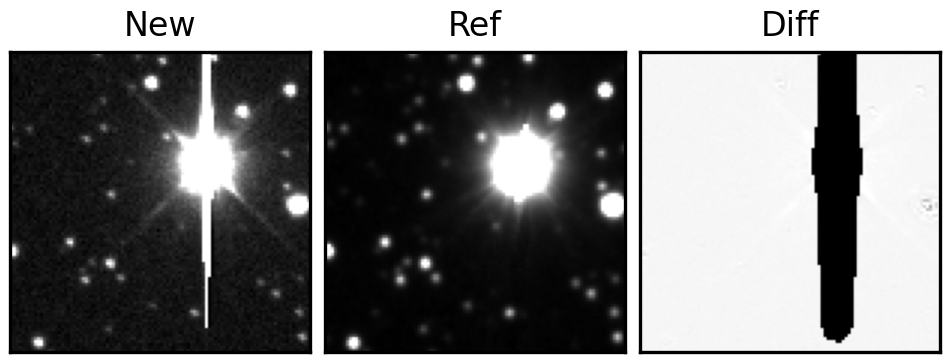
Label: bogus